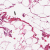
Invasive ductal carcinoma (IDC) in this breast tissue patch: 0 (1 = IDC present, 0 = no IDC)